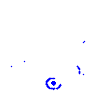
Particle: electron